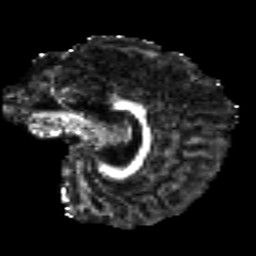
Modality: FA
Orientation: sagittal
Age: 23
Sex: female
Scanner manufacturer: siemens
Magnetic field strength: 3 T
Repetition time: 8.8 s
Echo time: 0.085 s